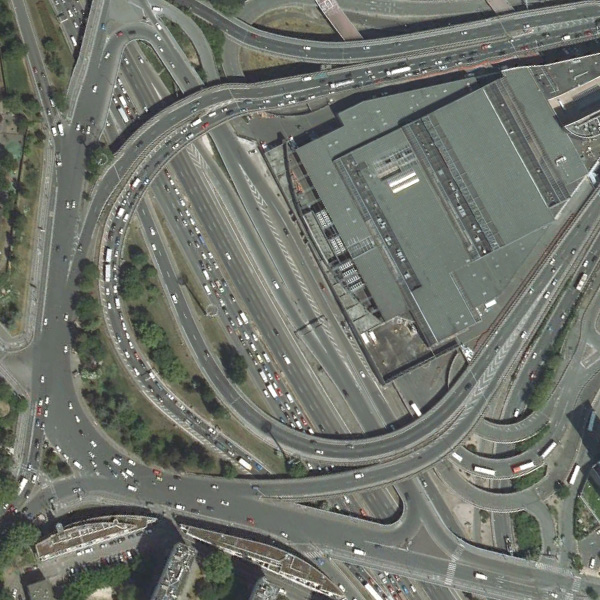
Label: Viaduct